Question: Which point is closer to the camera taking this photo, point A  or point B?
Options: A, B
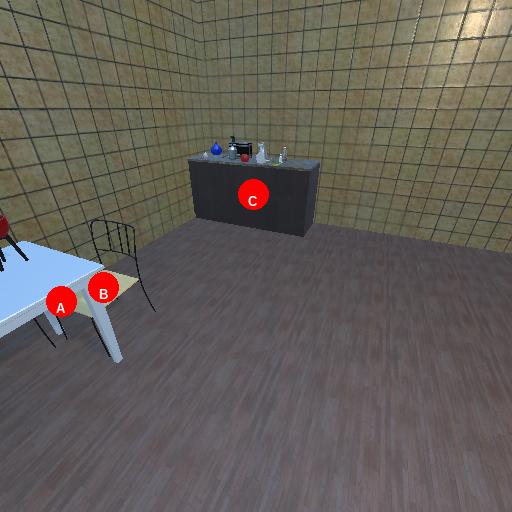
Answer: A